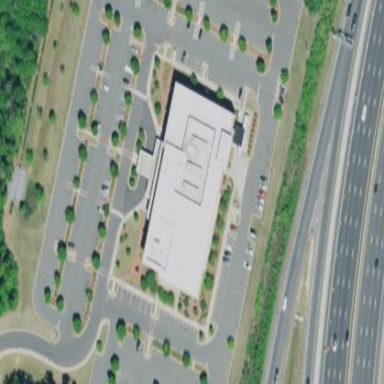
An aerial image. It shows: Hospital building.